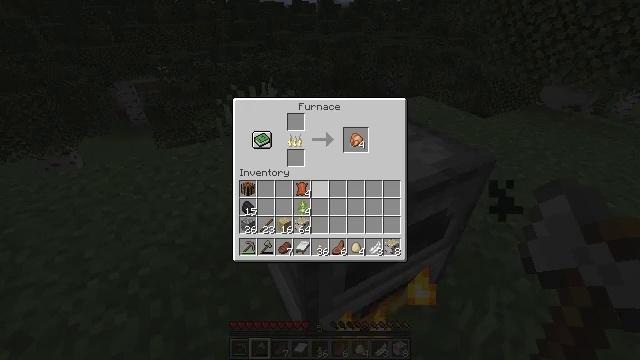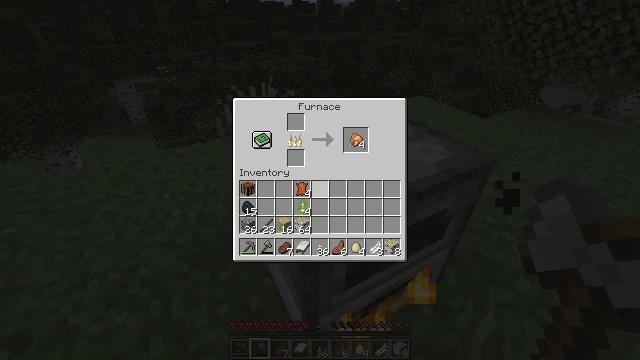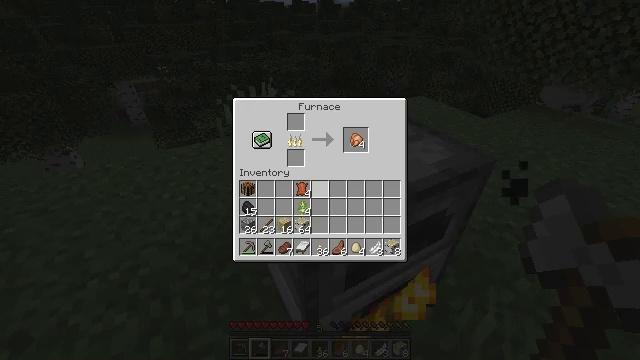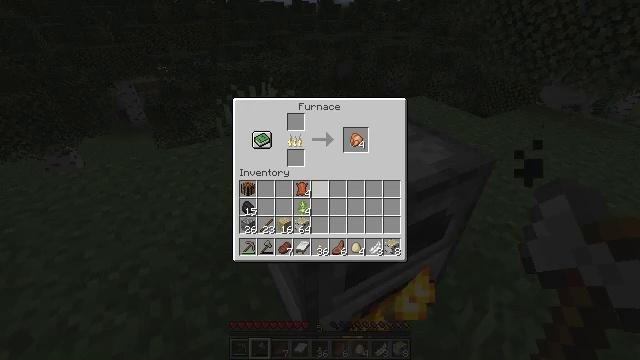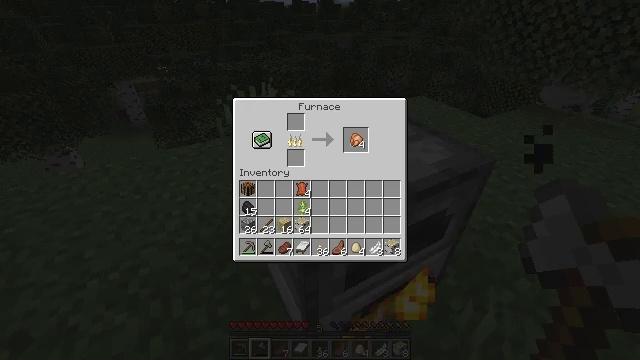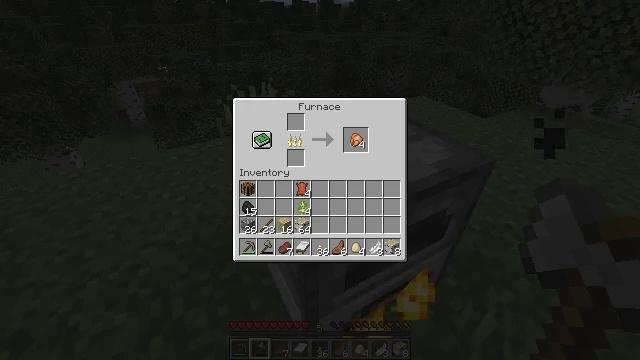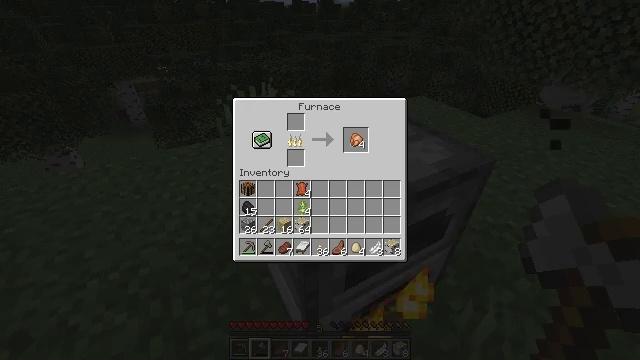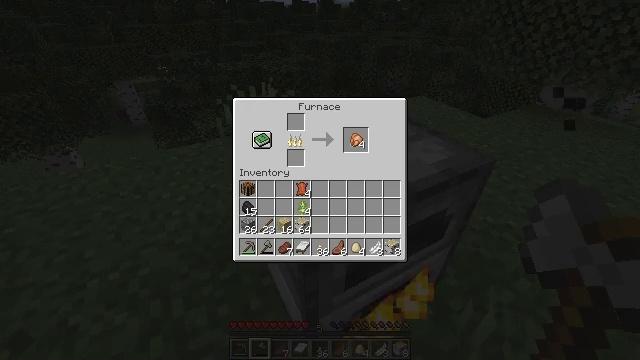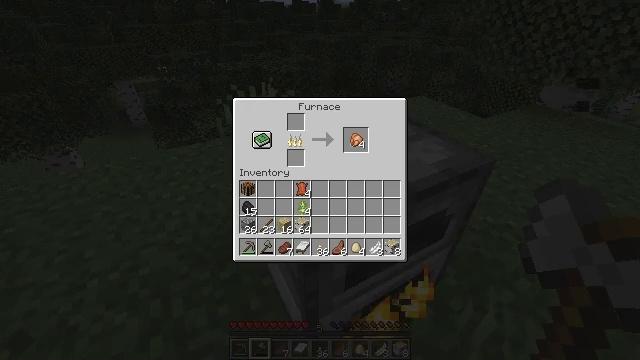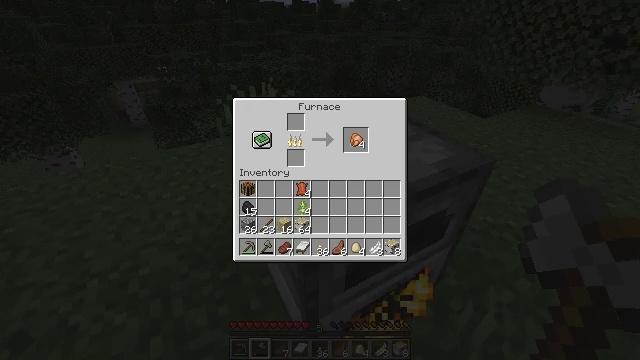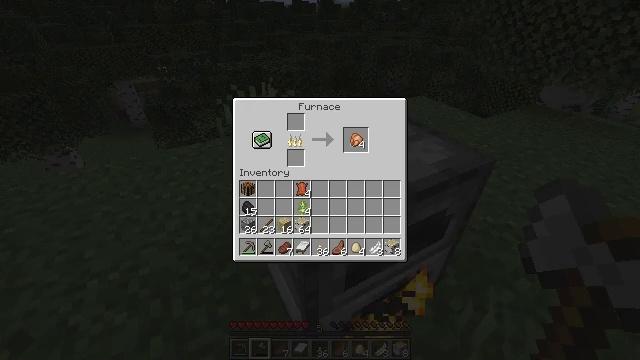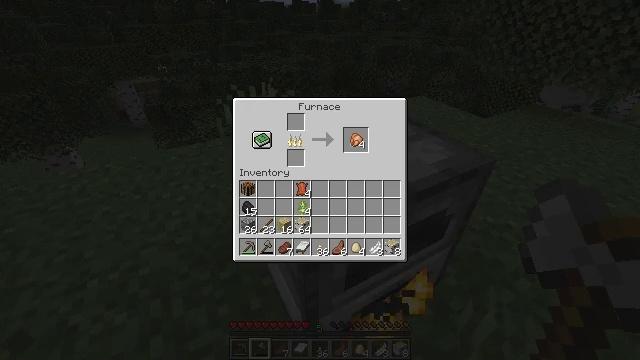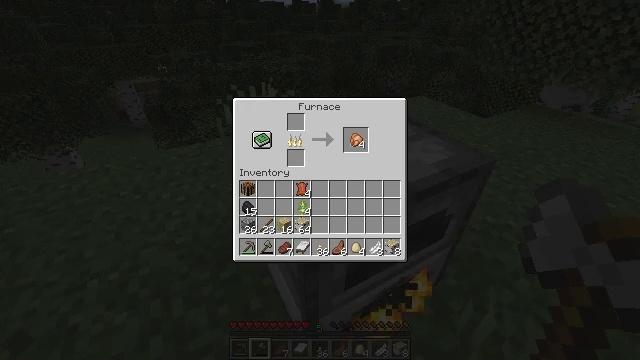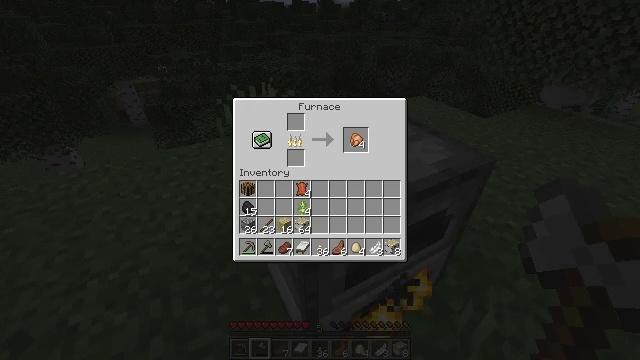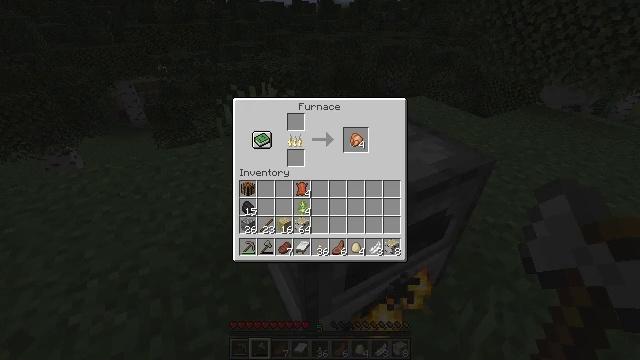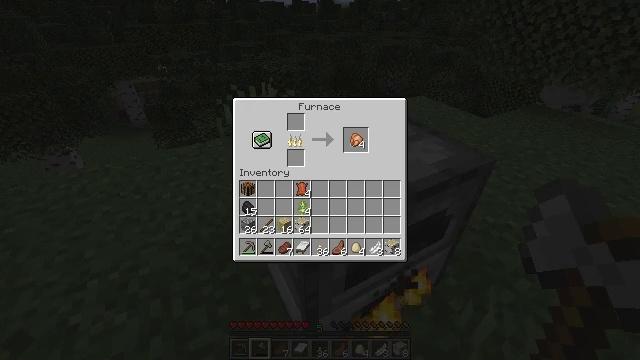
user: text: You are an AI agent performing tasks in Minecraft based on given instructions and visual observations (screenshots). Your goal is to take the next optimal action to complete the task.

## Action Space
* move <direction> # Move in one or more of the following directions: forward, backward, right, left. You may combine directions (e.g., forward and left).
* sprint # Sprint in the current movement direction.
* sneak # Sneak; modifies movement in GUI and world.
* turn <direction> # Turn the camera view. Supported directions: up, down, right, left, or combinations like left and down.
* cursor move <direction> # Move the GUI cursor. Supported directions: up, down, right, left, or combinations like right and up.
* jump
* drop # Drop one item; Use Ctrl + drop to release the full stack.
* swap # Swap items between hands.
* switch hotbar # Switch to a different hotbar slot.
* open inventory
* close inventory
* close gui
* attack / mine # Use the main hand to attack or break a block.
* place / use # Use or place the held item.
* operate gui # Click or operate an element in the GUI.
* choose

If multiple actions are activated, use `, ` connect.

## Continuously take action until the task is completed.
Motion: motion action
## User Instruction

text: Use a furnace to make cooked chicken.
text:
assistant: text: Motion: no_op
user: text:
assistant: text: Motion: no_op
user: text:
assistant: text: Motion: no_op
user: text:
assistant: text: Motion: no_op
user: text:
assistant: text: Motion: no_op
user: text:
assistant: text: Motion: no_op
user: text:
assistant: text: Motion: no_op
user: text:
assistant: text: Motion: no_op
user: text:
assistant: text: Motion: cursor move right
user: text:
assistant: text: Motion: no_op
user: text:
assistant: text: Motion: no_op
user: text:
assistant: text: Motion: no_op
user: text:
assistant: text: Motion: no_op
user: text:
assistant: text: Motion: no_op
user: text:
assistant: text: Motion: no_op
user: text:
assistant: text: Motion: no_op
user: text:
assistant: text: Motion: no_op
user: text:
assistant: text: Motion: no_op
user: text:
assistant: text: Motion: no_op
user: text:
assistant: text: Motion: no_op
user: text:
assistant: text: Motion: no_op
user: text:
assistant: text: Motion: no_op
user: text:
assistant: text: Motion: no_op
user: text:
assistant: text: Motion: no_op
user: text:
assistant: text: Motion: no_op
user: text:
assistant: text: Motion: no_op
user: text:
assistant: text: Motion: no_op
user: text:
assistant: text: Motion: no_op
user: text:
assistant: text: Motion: no_op
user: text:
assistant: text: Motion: no_op